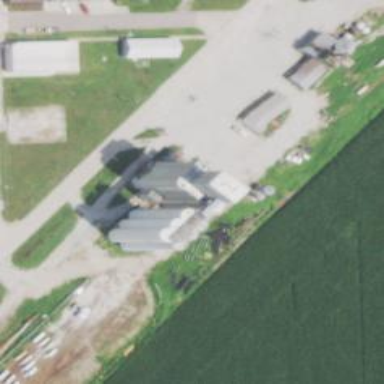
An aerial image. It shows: Silo containing crops.